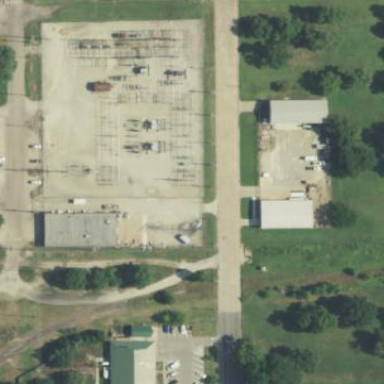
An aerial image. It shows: Power substation with transmission level designation. It is enclosed by fence.